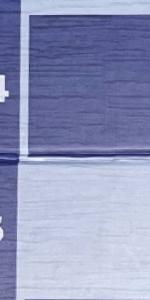
Label: Empty